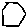
Label: hexagon